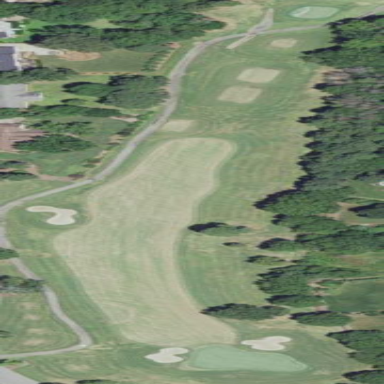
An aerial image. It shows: Grassy fairway on golf course.